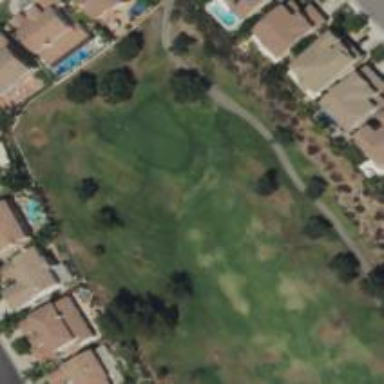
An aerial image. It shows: View of golf hole.